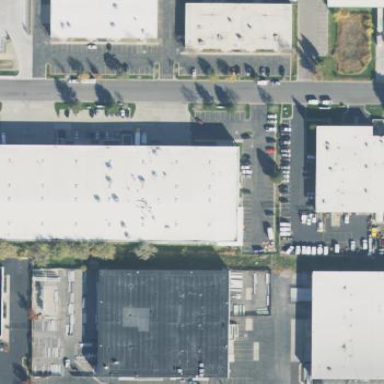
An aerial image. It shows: Industrial building.